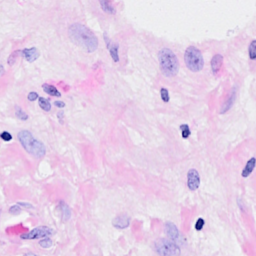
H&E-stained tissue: Breast